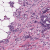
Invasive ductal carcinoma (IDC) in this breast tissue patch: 1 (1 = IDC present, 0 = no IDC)